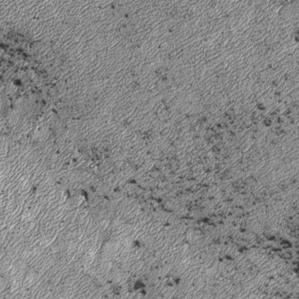
Label: frost